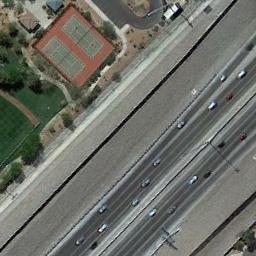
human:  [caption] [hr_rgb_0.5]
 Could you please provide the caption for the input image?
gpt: Next to the tennis court next to the lawn is a two-way street .

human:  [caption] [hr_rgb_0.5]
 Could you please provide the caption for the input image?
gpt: Several cars were parked casually in the vacant lot next to the tennis court .

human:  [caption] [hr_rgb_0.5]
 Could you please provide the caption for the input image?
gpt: The tennis court is next to some buildings and roads .

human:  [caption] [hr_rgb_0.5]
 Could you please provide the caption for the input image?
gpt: There are many cars on the road beside the tennis courts .

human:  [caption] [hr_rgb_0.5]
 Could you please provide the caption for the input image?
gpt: The tennis courts are by the roadside .